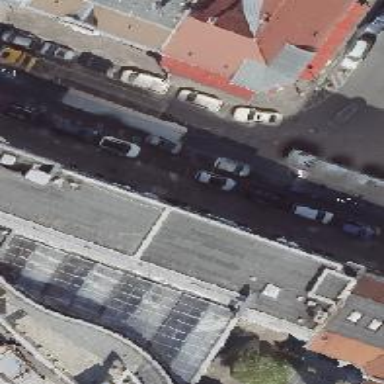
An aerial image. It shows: Parking lane with asphalt surface.